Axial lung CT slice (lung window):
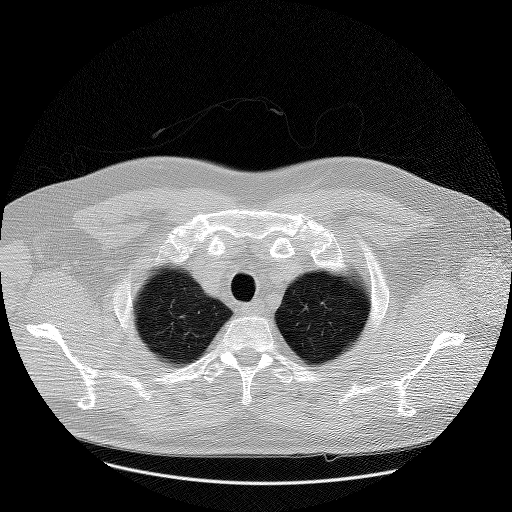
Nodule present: no